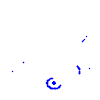
Particle: proton